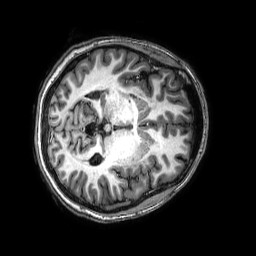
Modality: T1w
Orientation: axial
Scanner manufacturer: philips
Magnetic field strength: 3 T
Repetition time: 0.008 s
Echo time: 0.003556 s